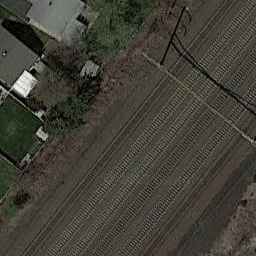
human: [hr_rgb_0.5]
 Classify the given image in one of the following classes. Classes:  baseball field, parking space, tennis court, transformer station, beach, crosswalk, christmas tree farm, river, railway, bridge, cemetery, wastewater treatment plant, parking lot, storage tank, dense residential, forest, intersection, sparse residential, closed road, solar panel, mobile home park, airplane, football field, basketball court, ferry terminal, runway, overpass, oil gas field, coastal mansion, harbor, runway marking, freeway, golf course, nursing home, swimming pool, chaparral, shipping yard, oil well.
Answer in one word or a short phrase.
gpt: railway